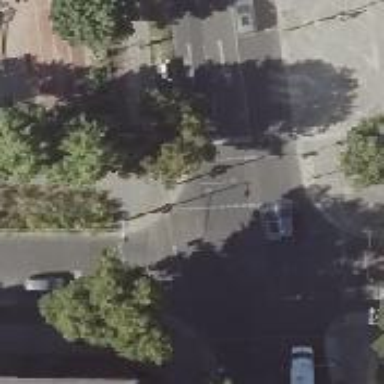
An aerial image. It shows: Tertiary road with asphalt surface and separate sidewalks on both sides. There are lane markings on the road.